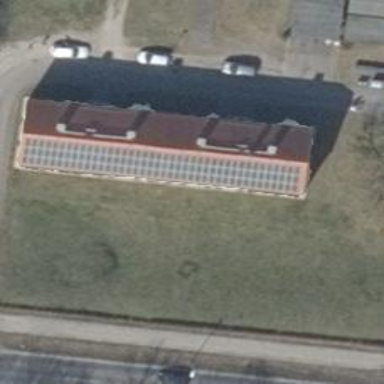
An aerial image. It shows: Solar power generator using photovoltaic panels.